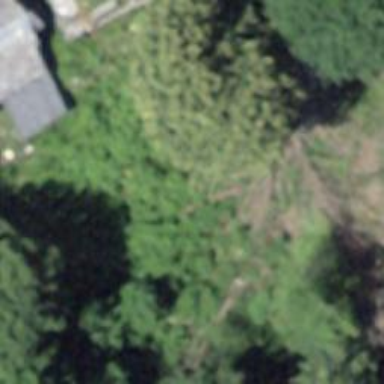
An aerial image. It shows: Cabin.